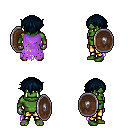
a pixel art fantasy rpg character, male body template, orc, green skin, maroon tattered cape, gold greaves, raven short bangs hairstyle, metal gloves, shield, four views (front, back, left, right), 2x2 character sprite sheet, small pixel art, hard edges, no anti-aliasing